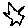
Label: star